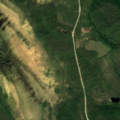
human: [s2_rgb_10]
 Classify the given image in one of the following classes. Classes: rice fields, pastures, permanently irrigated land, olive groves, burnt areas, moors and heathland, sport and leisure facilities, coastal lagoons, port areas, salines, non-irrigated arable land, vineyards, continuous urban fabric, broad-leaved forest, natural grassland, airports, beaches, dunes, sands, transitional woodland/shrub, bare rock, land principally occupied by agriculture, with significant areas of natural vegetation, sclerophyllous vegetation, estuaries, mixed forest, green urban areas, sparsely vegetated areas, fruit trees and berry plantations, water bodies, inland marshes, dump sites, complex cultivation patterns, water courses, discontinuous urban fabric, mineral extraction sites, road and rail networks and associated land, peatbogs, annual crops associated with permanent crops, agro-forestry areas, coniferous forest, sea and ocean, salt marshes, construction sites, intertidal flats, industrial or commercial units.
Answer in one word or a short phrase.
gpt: coniferous forest, peatbogs